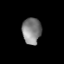
Tissue: lung
Cell type: Epithelial cells
Senescence score: 0.2031
Nuclear area (px): 487
Mean DAPI intensity: 130.577